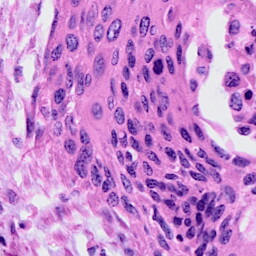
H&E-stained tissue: Cervix